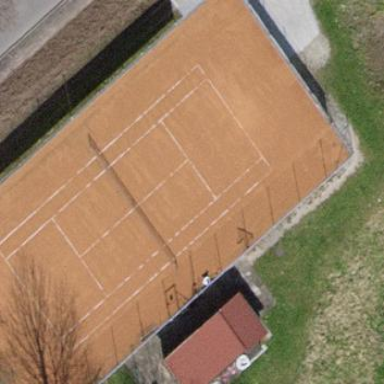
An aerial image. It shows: Tennis court in leisure pitch.